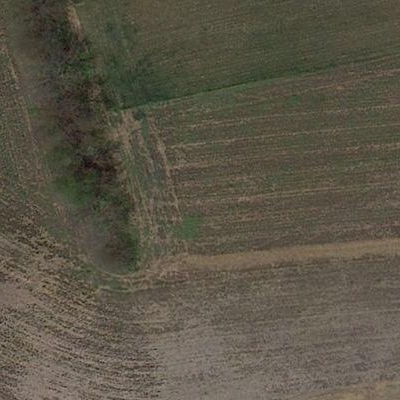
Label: bField